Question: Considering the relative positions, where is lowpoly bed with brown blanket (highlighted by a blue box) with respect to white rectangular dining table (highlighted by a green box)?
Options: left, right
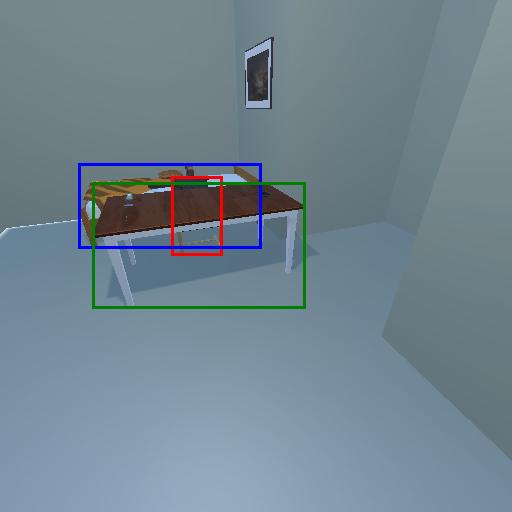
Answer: left